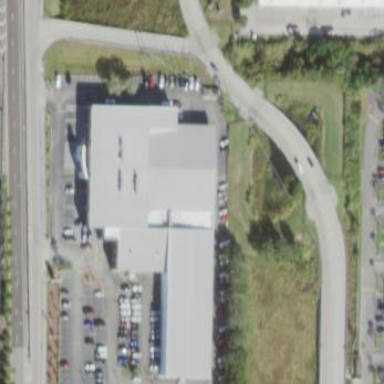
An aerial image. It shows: Retail building housing car shop.